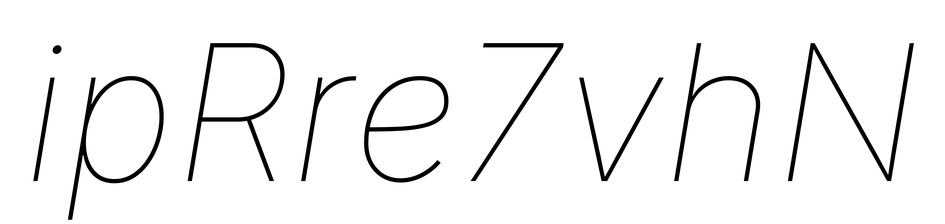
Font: Inter-Italic_Thin_Italic